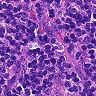
Metastatic tissue present: no